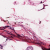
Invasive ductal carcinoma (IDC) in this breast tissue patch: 0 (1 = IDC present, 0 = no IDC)